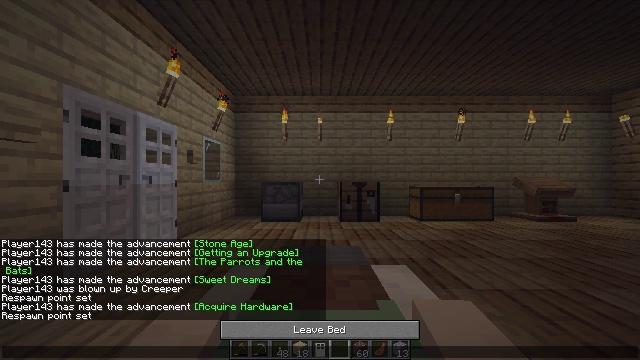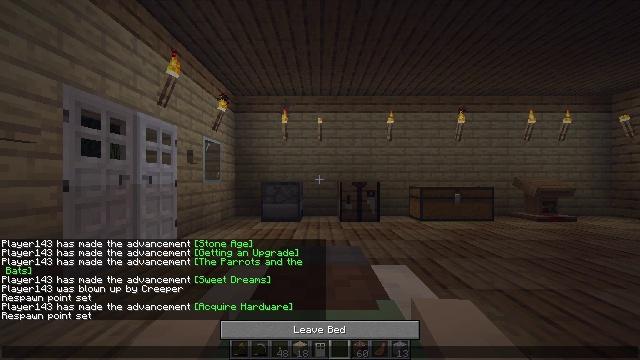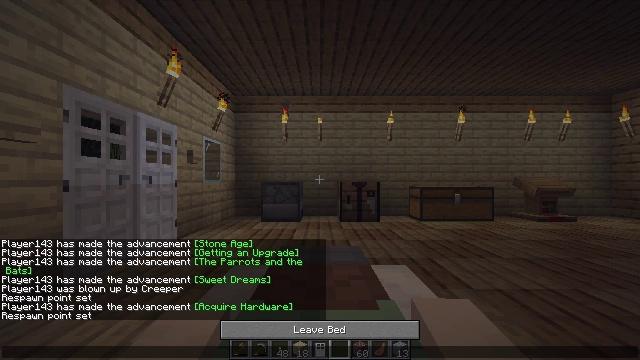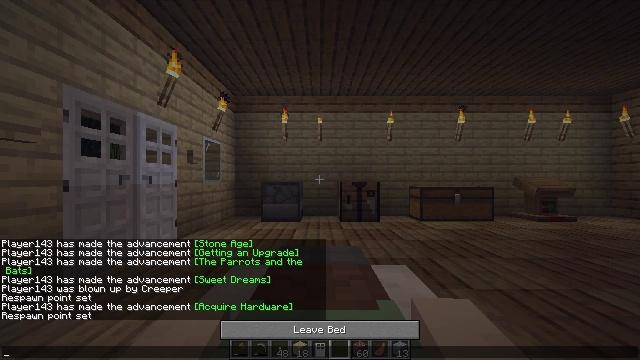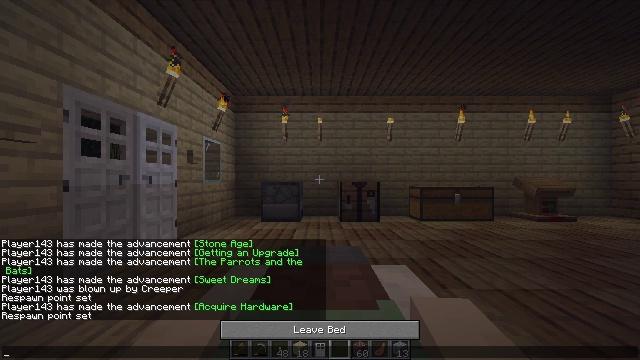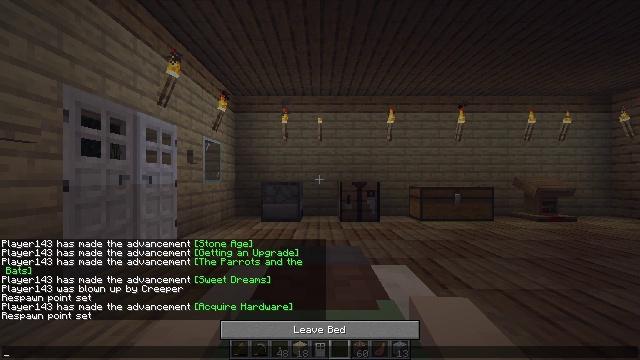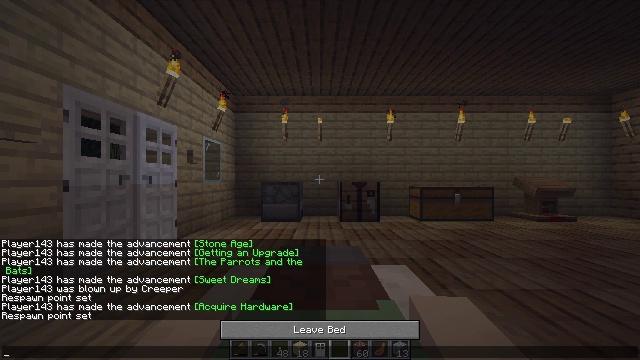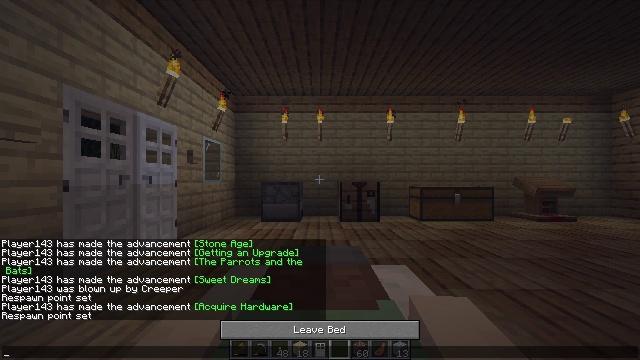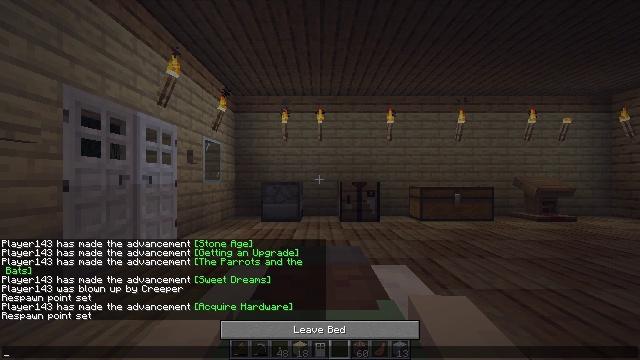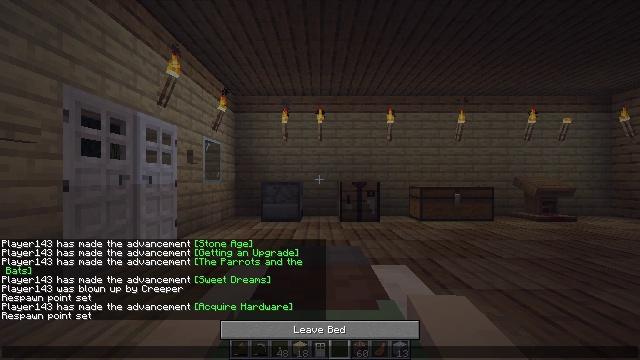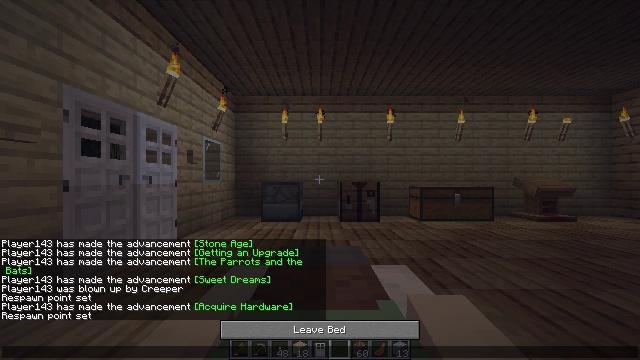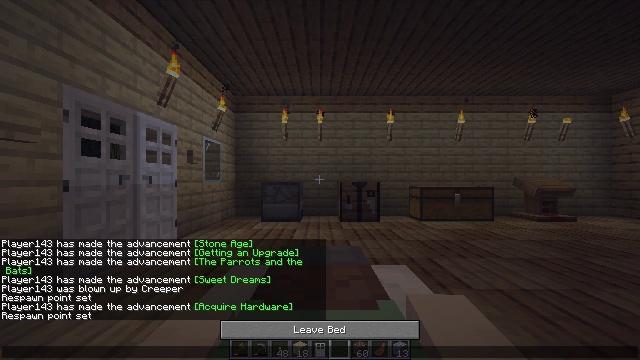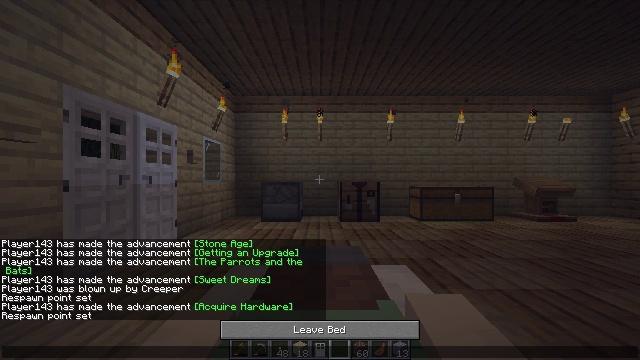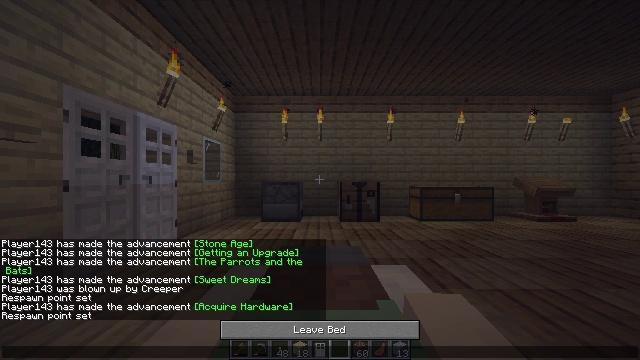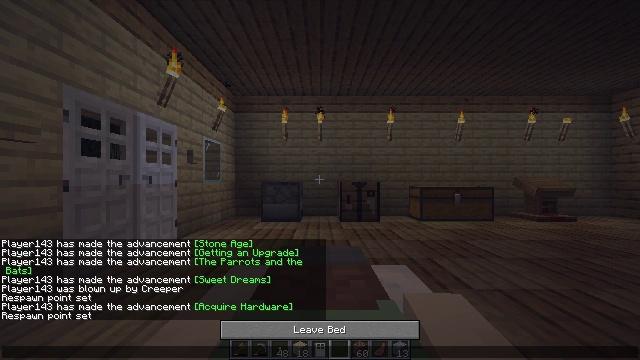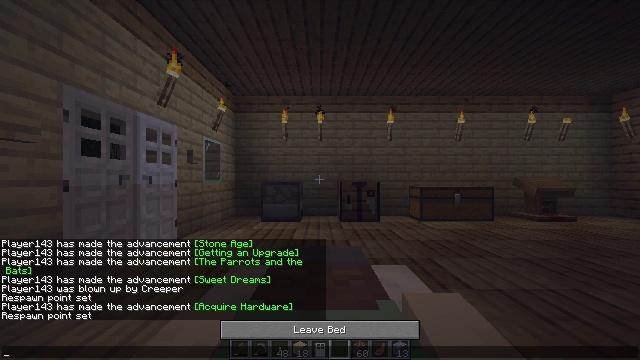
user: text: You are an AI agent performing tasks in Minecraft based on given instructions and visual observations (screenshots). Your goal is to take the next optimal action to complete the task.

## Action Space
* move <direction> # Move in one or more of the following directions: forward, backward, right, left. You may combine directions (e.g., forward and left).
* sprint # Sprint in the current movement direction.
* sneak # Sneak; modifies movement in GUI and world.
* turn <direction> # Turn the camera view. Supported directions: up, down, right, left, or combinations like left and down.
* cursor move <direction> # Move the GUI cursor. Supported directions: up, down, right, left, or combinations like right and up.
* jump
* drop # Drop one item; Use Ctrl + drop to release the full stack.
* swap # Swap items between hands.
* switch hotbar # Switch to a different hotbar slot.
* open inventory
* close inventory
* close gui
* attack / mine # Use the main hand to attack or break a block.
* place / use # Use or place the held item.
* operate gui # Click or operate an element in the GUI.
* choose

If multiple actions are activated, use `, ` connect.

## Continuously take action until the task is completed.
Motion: motion action
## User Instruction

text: Remove a cooked beef from the inventory.
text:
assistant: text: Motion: no_op
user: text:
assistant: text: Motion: no_op
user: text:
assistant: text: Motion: no_op
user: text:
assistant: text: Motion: no_op
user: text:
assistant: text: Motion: no_op
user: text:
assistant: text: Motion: no_op
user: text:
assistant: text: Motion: no_op
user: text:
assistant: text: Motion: no_op
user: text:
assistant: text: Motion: no_op
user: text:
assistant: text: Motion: no_op
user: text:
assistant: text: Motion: no_op
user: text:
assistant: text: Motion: no_op
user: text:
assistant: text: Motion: no_op
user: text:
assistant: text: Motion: no_op
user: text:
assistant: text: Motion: no_op
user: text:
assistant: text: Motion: no_op
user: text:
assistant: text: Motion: no_op
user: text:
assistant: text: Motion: no_op
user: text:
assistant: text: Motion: no_op
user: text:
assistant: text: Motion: no_op
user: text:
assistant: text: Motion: no_op
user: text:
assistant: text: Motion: no_op
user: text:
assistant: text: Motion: no_op
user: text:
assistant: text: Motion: no_op
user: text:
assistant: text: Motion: no_op
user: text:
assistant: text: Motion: no_op
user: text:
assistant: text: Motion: no_op
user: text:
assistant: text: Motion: no_op
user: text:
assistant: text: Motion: no_op
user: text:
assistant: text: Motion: no_op